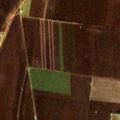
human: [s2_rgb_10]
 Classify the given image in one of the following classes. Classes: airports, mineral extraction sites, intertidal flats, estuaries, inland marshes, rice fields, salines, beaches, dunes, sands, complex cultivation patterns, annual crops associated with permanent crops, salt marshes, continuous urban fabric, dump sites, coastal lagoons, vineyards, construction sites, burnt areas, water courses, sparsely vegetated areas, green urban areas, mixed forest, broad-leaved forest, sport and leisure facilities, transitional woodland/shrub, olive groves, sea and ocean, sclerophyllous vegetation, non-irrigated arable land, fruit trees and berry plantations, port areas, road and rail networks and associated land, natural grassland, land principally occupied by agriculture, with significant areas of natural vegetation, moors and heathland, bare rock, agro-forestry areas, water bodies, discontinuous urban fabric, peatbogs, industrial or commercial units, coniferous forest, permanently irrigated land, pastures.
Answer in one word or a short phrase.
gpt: industrial or commercial units, non-irrigated arable land